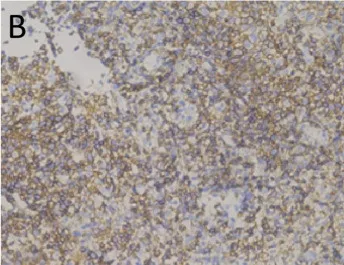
Tumor histopathology and immunohistochemical staining. Immunohistochemical staining showed that tumor cells positively expressed MPO.
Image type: pathology (immunostaining)